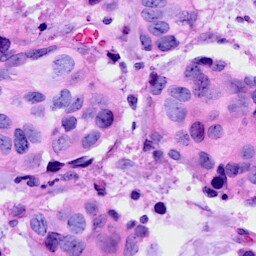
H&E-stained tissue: Breast